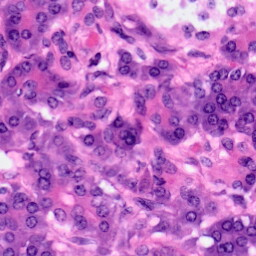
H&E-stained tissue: Pancreatic